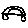
Label: car